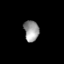
Tissue: prostate
Cell type: T cells
Senescence score: 0.7034
Nuclear area (px): 306
Mean DAPI intensity: 152.85